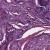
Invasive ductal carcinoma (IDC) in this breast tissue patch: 1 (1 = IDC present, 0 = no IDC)